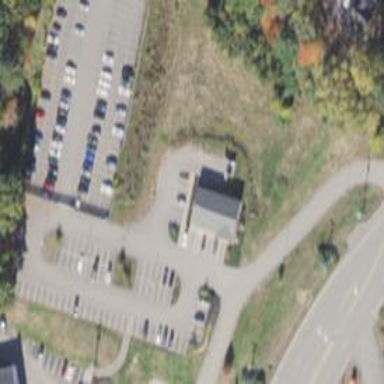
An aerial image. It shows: Car rental service.